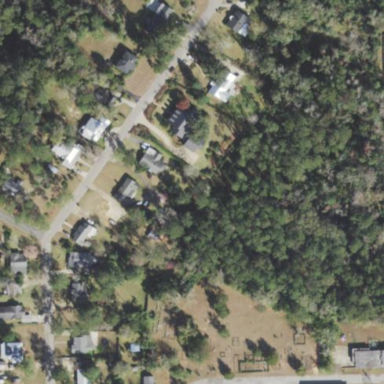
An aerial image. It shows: Single-family residential area.